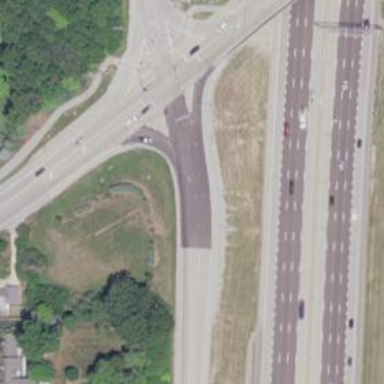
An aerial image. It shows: Secondary link road with asphalt surface.